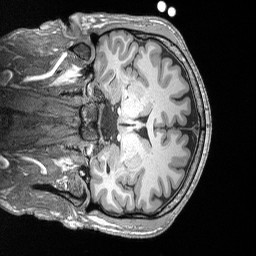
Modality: T1w
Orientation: coronal
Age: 36
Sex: male
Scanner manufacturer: siemens
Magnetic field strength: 3 T
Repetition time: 2.53 s
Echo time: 0.00164 s